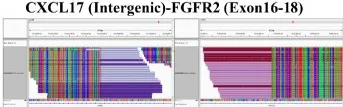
FGFR2 (Exon1-16)-SIPA1L3 (Exon4-1).
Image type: pathology (immunostaining)